Question: my issue can be seen in the below video:
<URL>
I have the following storyboard setup:
To describe the problem in words...when the app loads it pushes revealviewcont>navcont>tabbarcont>navcont>firstviewcont. On the firstviewcont, the reveal menu button exists. Clicking this shows the slide out menu with numerous options in a table. Clicking the first cell returns you to the firstviewcont. However, when the firstviewcont is pushed from the menucont it creates a new navigation bar above the old one, thus rendering two nav bars. I assume this is because I'm going back through the stack, tabbarcont>navcont>firstviewcont. Attaching the segue to the firstview's nav controller is not supported, and attaching it to the firstviewcont does not display the Tab Bar.
I have tried hiding the navbar from viewwilldisappear and viewwillappear methods on the mentioned view controllers without success...how could I achieve returning to the firstviewcont while preserving the tab bar and displaying only one navigation bar?
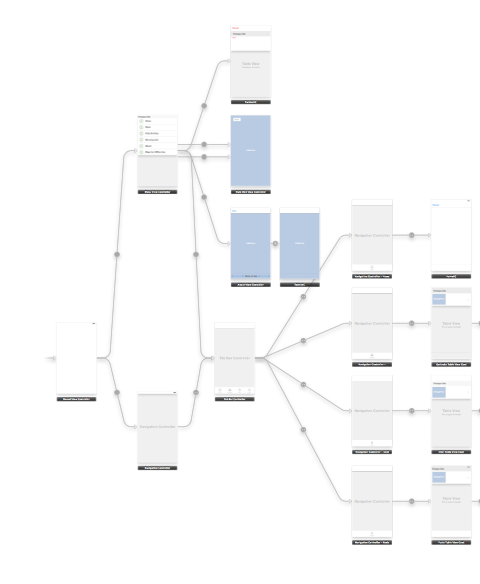
Answer: I solved this question by....reading the changelog on the SWRevealViewController.h file.
'''
- Took a cleaner approach to storyboard support. SWRevealViewControllerSegue is now
deprecated and you should use SWRevealViewControllerSegueSetController and
SWRevealViewControllerSeguePushController instead.
'''
Changing my segues to the new version of storyboard segue fixed my issue.
Thanks for a great subclass John LLuch!